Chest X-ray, PA view. Patient: 56 years old, sex F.
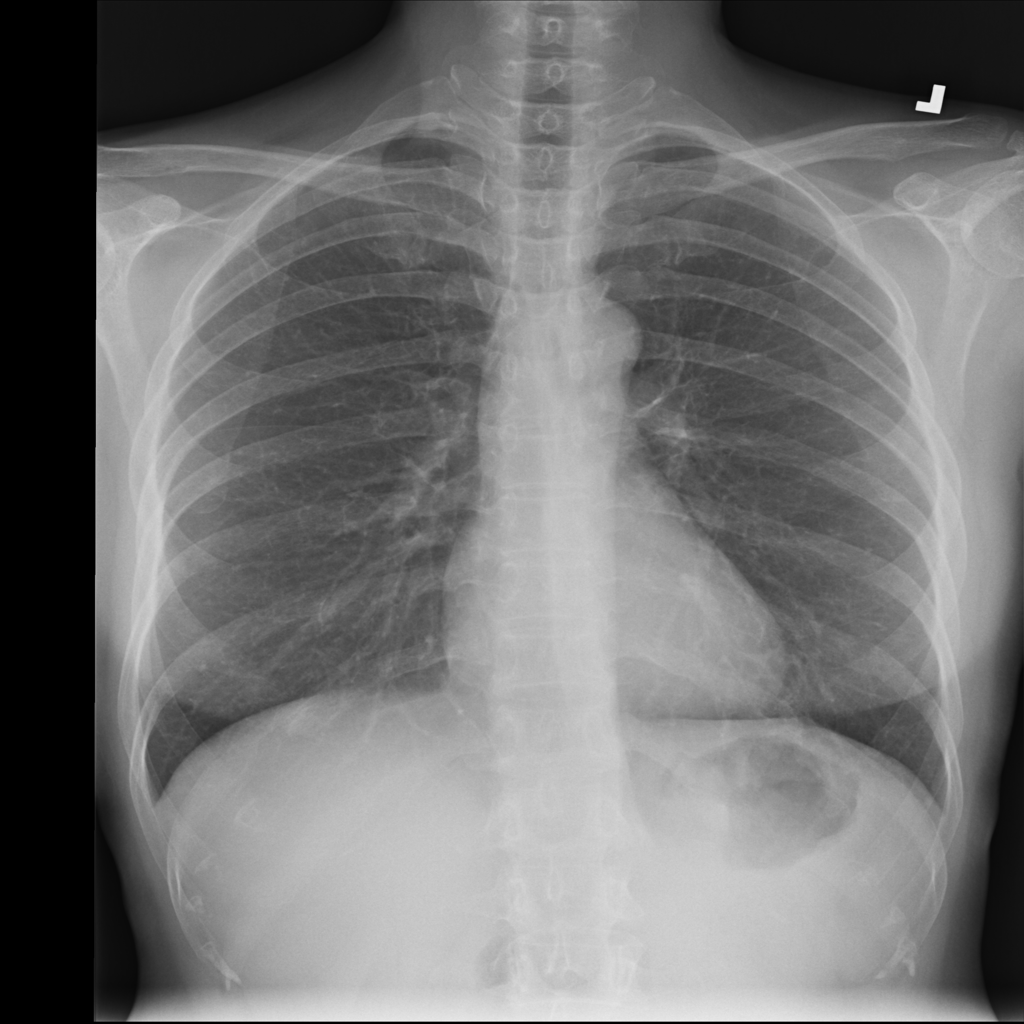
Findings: No Finding